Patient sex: F
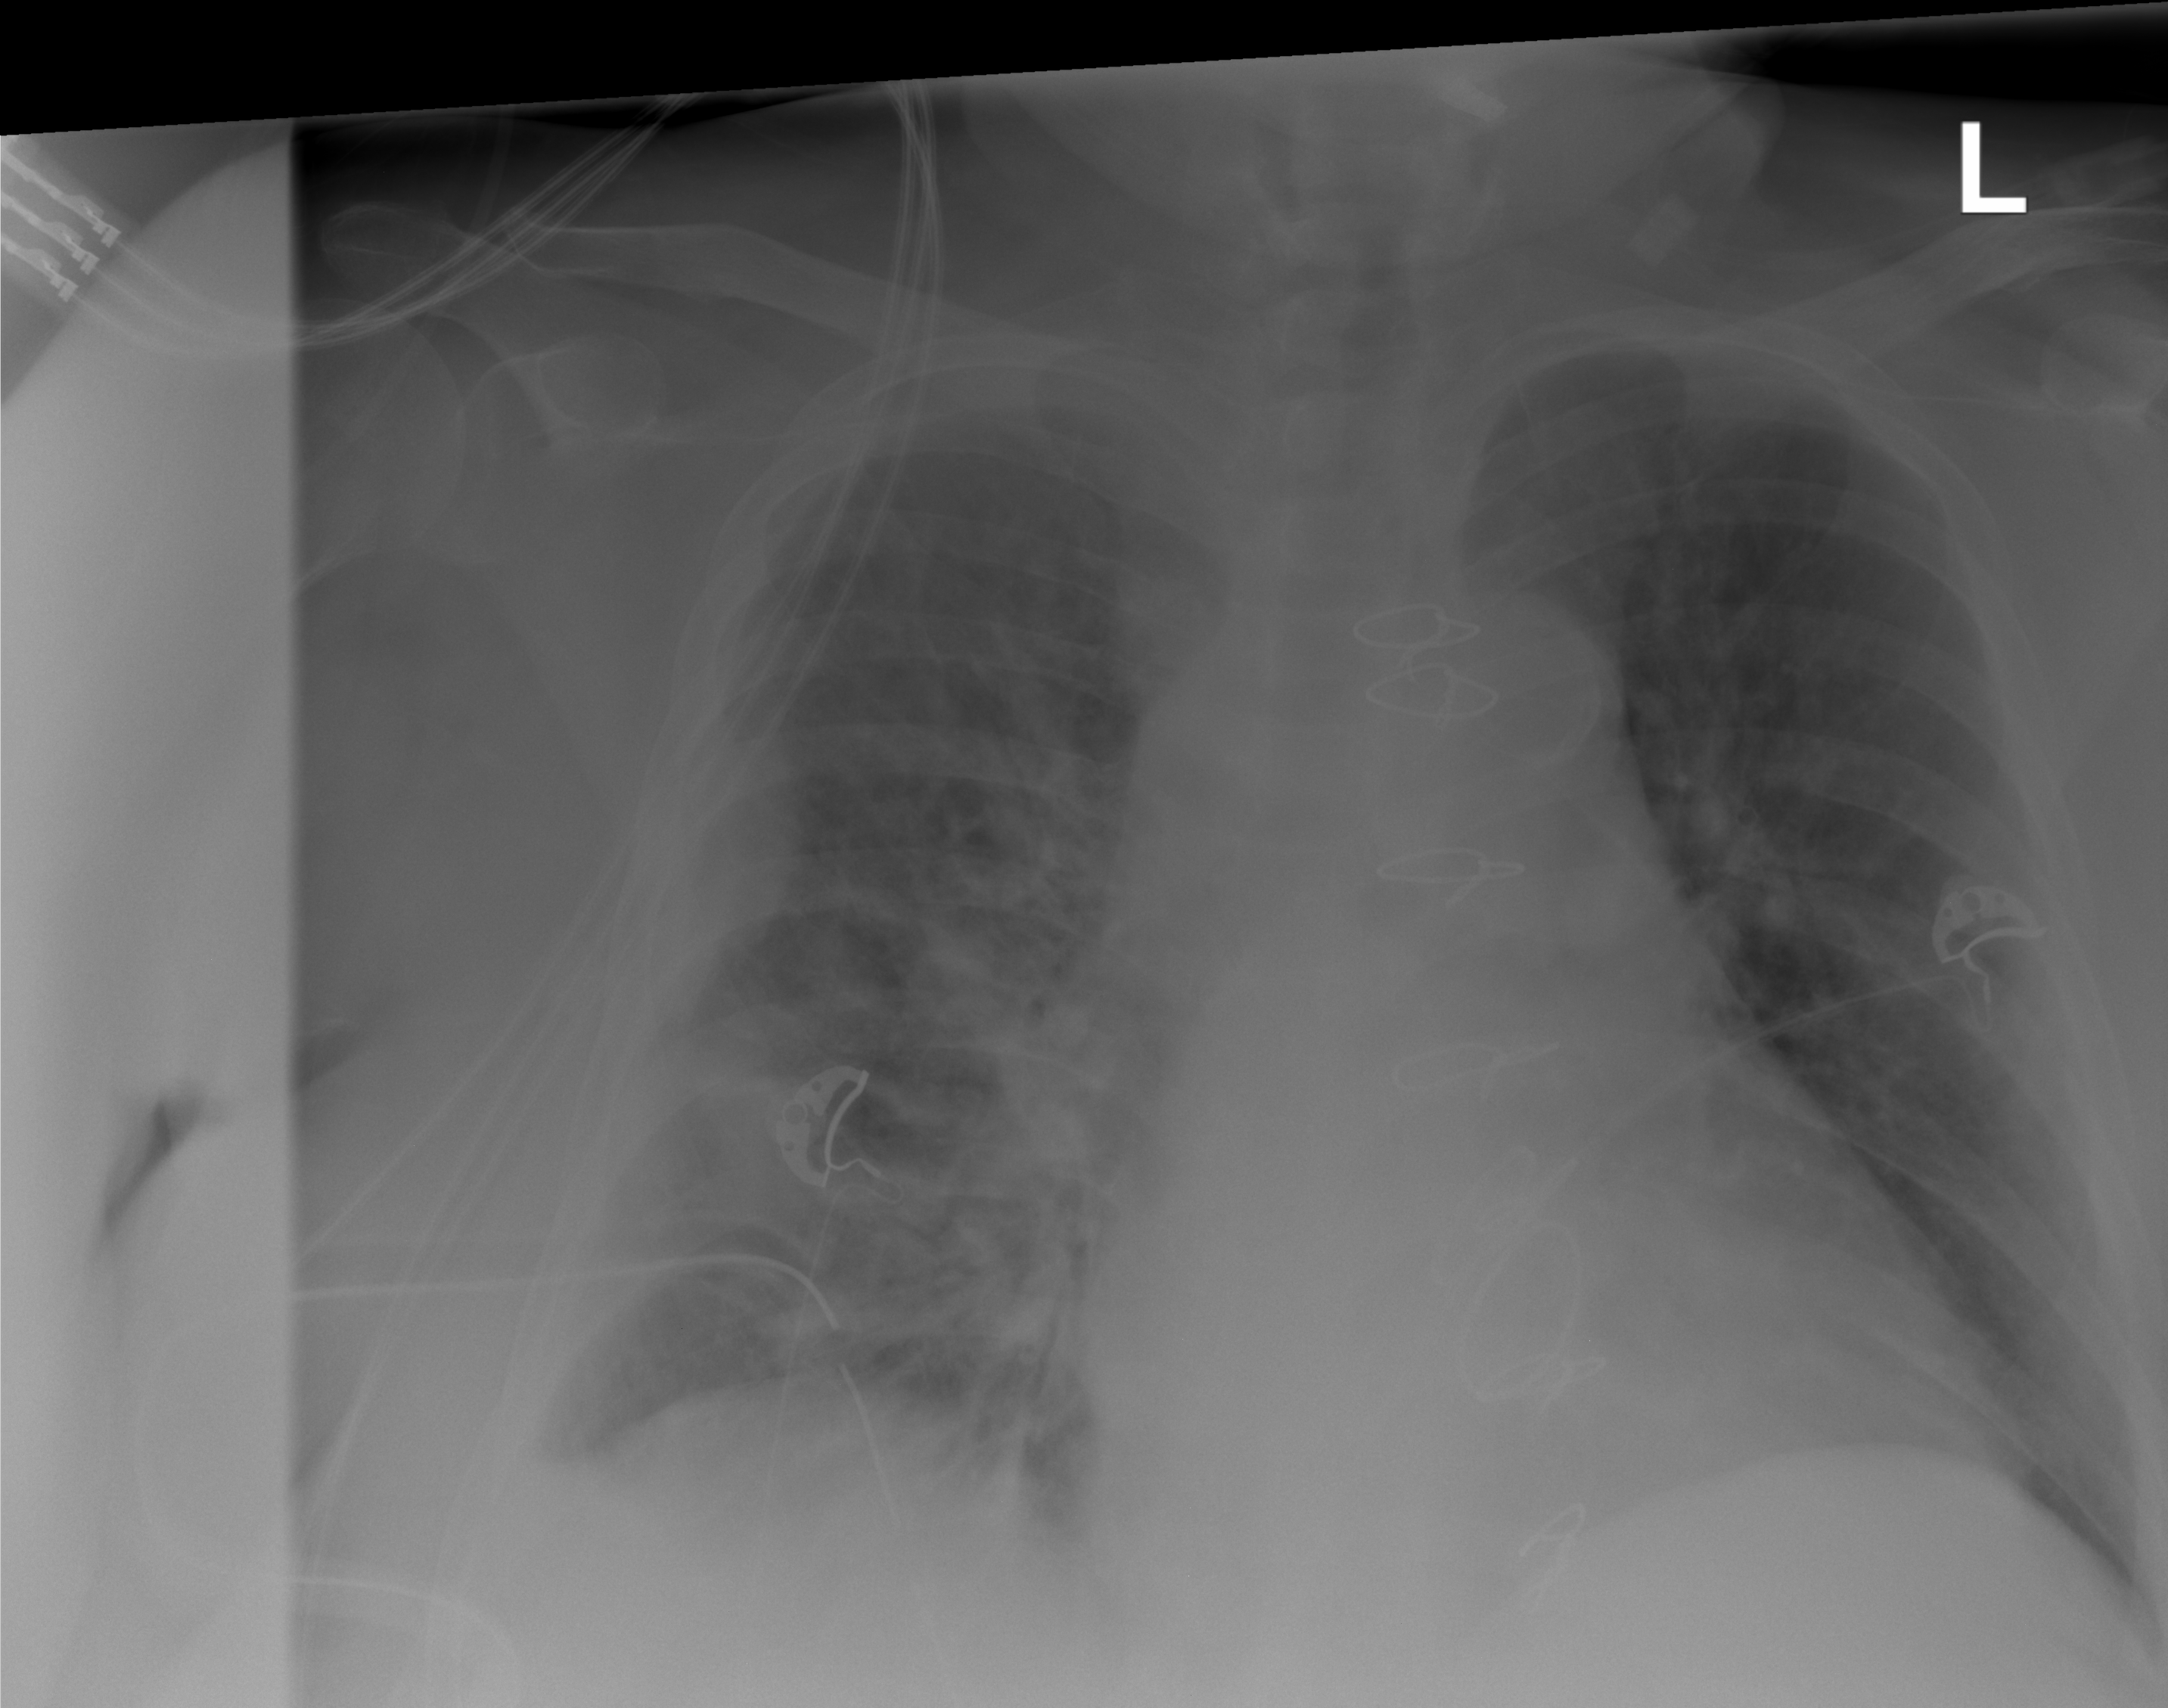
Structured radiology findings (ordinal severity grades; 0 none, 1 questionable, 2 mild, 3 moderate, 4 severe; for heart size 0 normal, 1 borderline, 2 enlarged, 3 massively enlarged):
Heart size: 1
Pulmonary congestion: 2
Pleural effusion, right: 2
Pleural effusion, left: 0
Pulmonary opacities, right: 3
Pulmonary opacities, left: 0
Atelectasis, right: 2
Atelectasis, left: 2